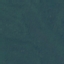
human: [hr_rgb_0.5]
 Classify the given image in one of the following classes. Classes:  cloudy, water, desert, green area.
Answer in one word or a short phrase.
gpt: green area